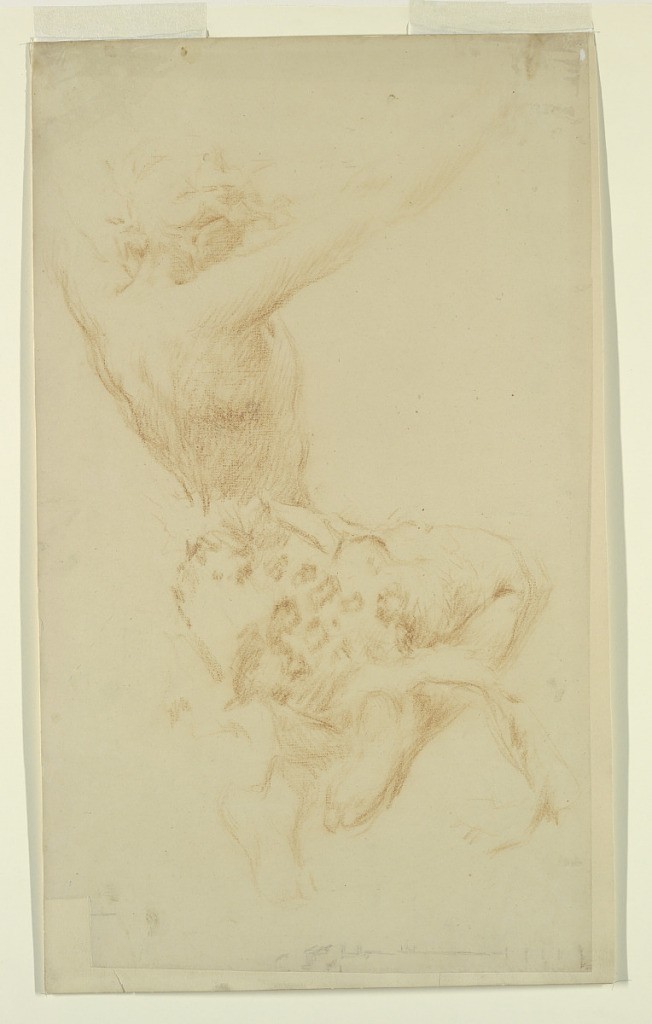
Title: Study for a maenad, “Vintage Festival,” Mendelssohn Glee Club, New York, NY
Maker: Robert Frederick Blum, American, 1857–1903
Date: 1895–1898
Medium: Black, brown pastel crayon on tracing paper
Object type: Drawing
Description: Sketch of a male figure raising both arms. Shown somewhat turned more in profile than in -a. The hands and the left forearm are not shown. Below is a scale in black.